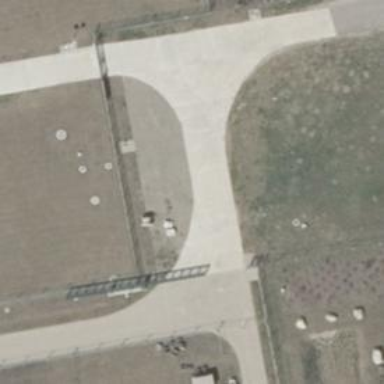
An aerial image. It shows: Concrete driveway serving as service road.